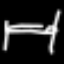
Label: bed